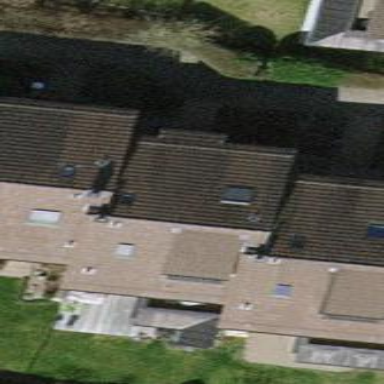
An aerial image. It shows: Terrace building with gabled roof.